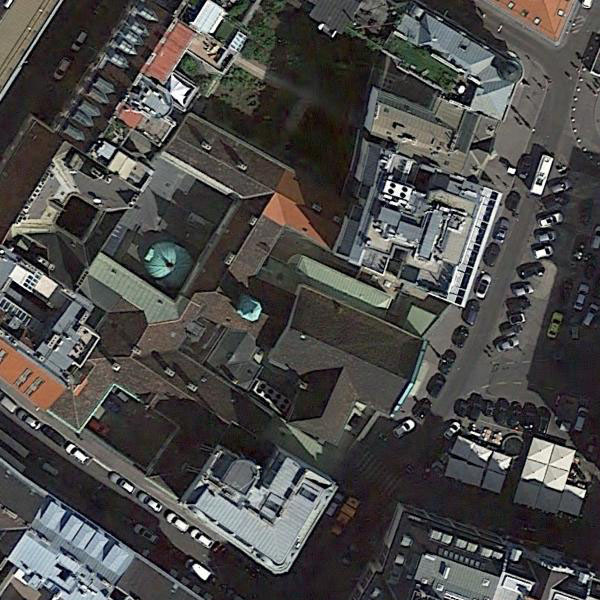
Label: Church